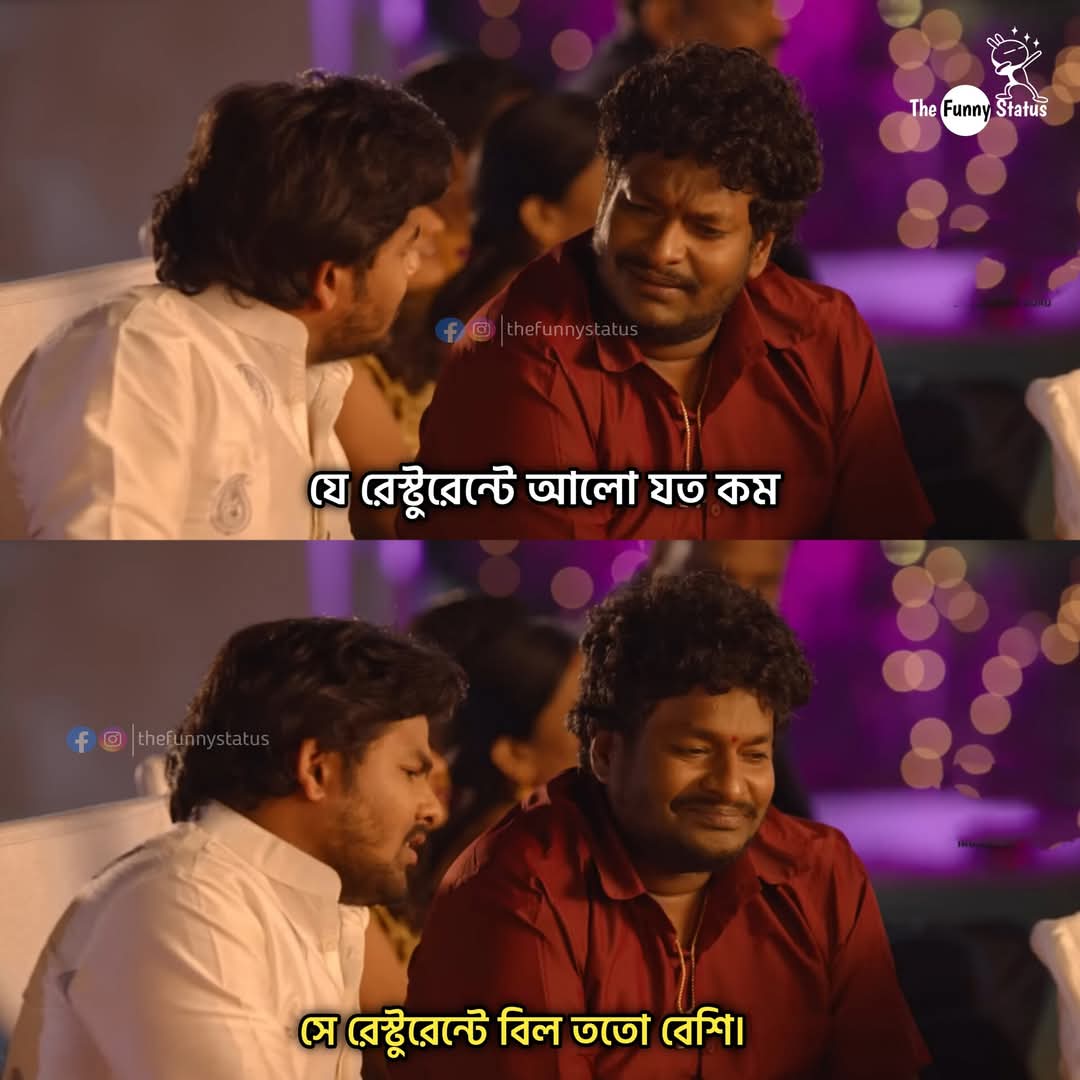
Text: যে রেস্টুরেন্টে আলো যত কম
সে রেস্টুরেন্টে বিল ততো বেশি।
Label: Non Hate